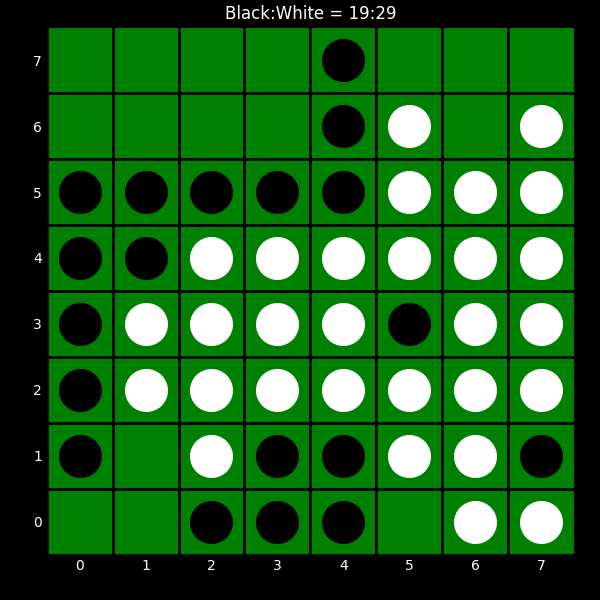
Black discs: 19
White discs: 29